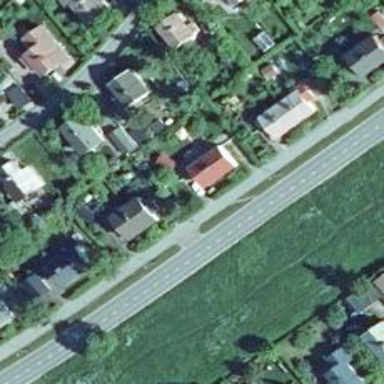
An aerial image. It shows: Asphalt road in living street.